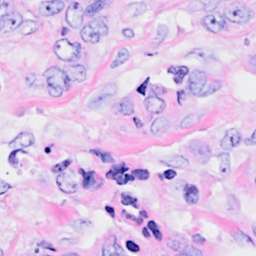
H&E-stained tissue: Breast